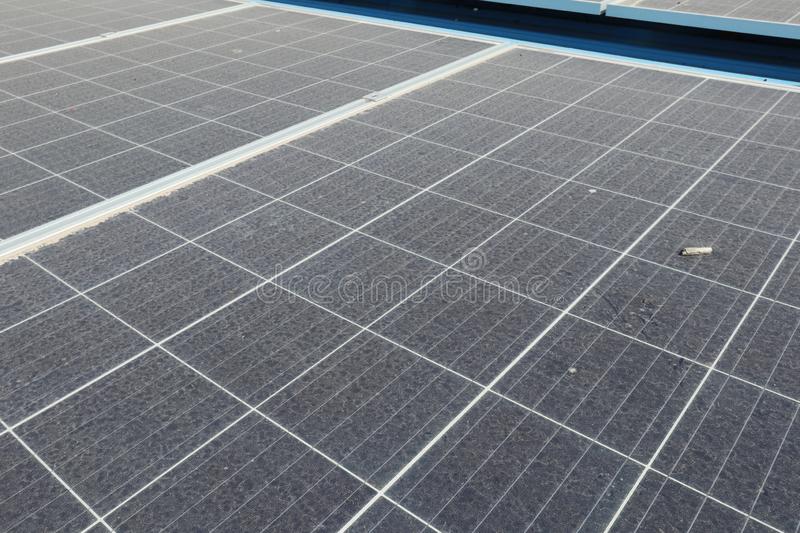
Label: Dusty